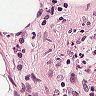
Metastatic tissue present: no